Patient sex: M
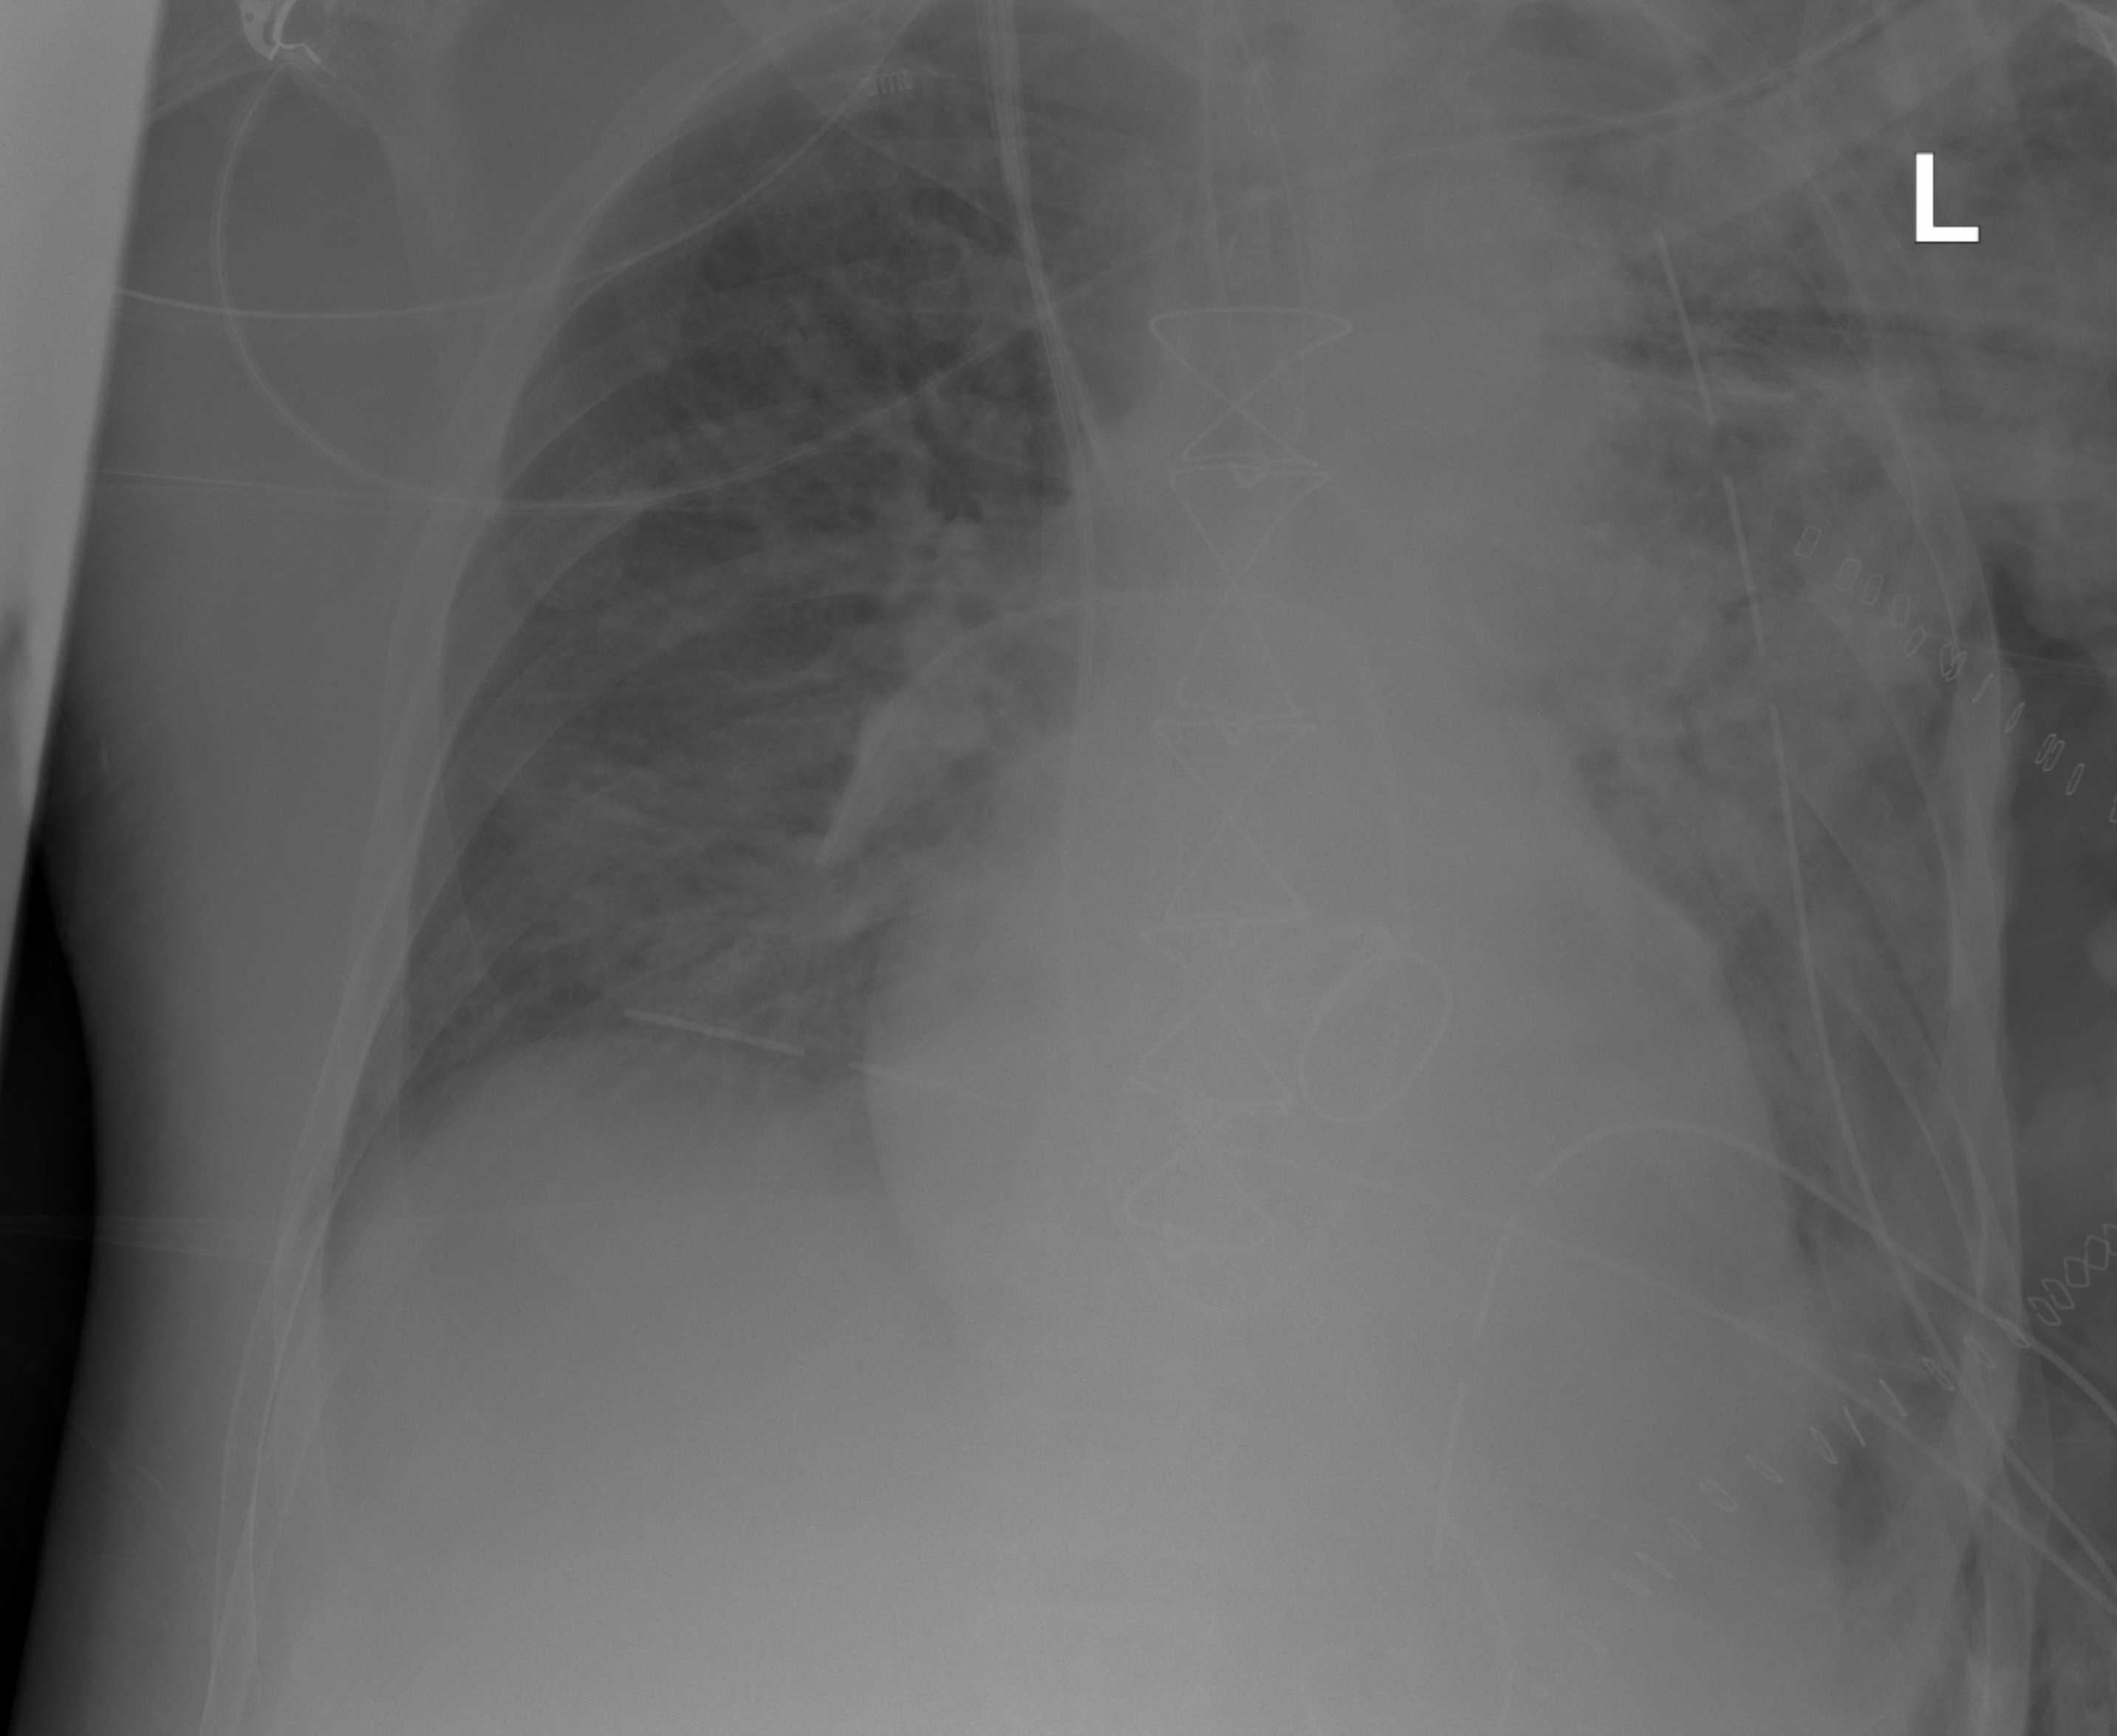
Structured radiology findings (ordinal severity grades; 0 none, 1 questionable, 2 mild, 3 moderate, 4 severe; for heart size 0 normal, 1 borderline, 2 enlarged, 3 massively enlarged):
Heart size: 2
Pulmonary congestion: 0
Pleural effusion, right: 0
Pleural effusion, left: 2
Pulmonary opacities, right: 2
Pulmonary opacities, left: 3
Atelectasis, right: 2
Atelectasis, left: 3